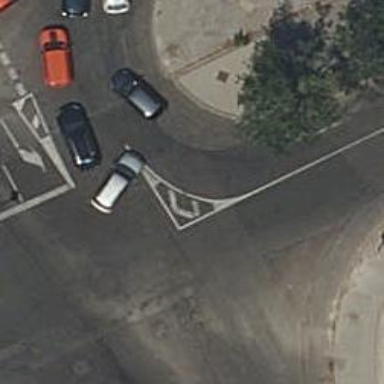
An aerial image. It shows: Road with traffic signals.